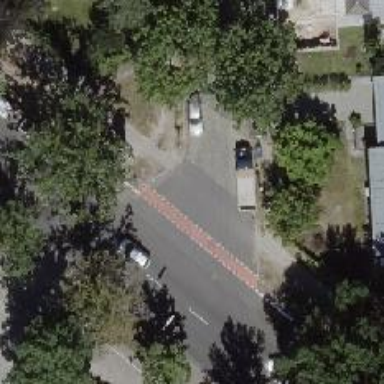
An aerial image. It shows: Sidewalk.